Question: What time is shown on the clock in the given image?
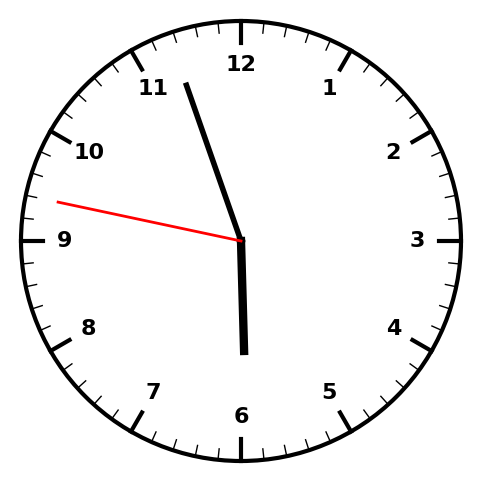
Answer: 05:56:47